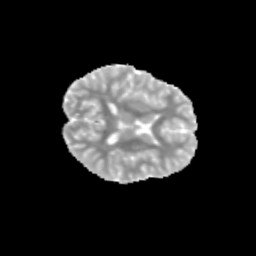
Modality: MD
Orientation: axial
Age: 12
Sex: female
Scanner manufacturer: siemens
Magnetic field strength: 3 T
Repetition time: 3.8 s
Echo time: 0.07 s